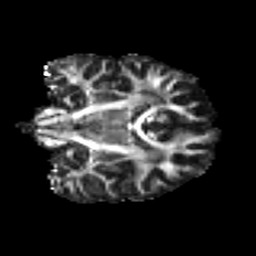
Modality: FA
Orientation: coronal
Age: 21
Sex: male
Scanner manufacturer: ge
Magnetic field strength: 3 T
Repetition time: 7.8 s
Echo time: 0.0606 s